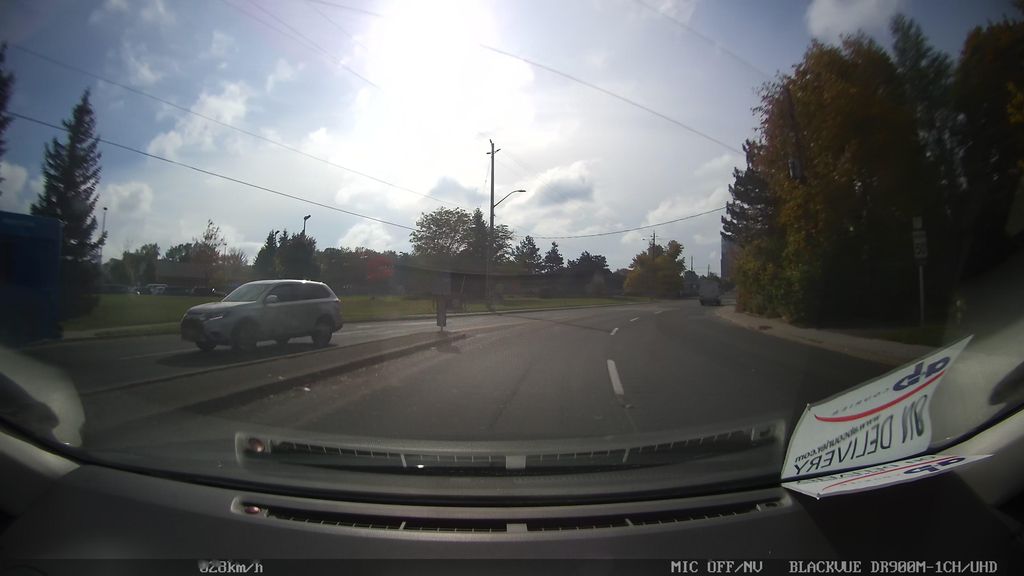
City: toronto